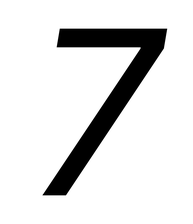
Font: Inter-Italic_Italic